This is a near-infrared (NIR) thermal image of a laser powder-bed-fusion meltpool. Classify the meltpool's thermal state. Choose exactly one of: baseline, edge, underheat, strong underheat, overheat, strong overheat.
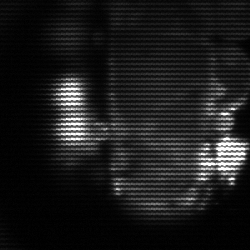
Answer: strong underheat